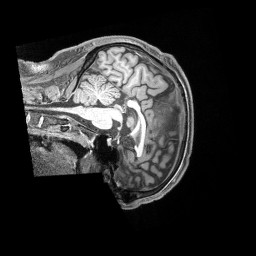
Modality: T1w
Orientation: sagittal
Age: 37
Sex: male
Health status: ill
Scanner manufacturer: siemens
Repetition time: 2.4 s
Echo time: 0.00231 s